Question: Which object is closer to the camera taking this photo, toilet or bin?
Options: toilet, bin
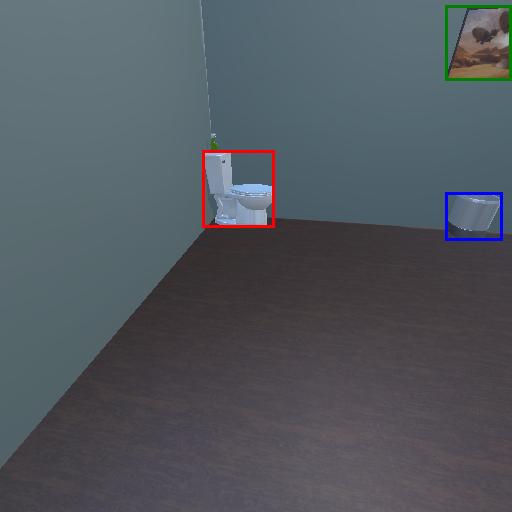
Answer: toilet